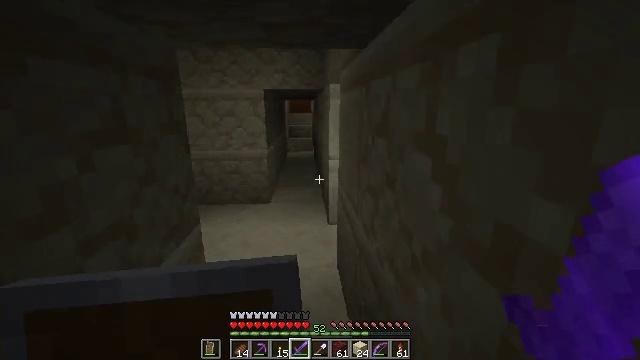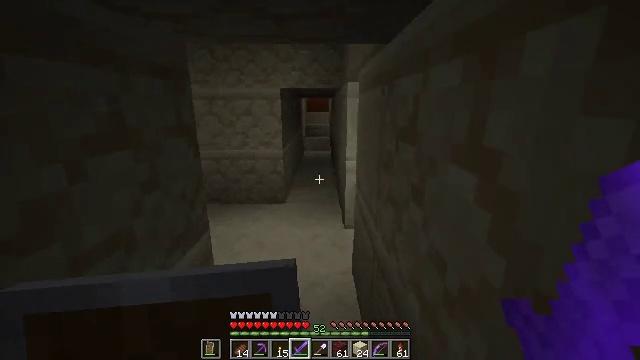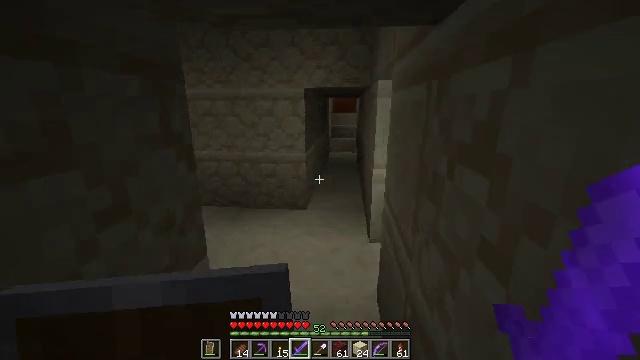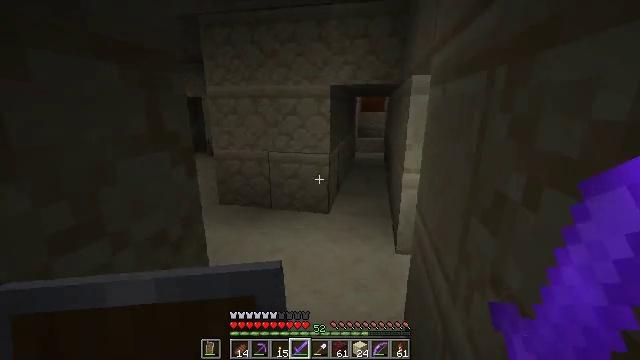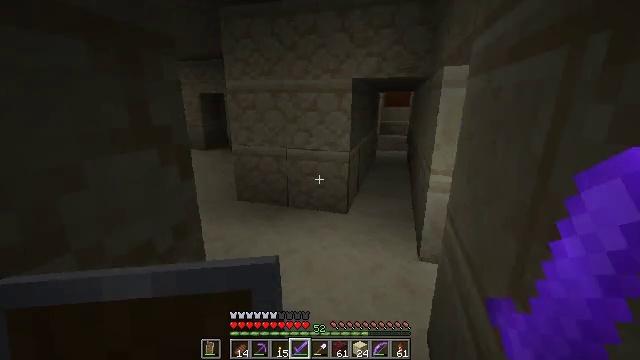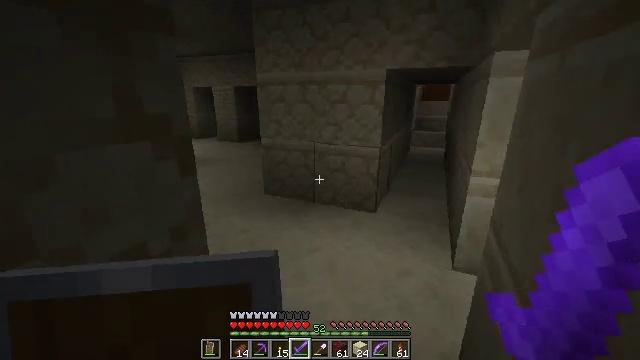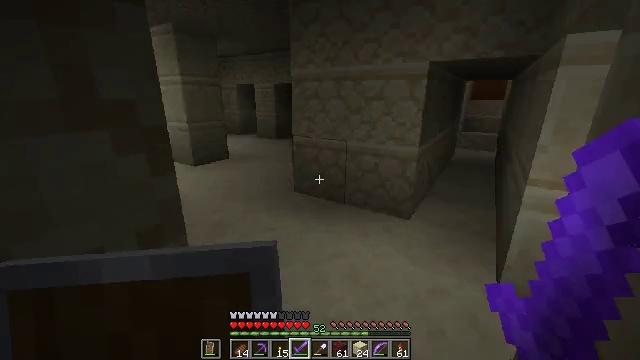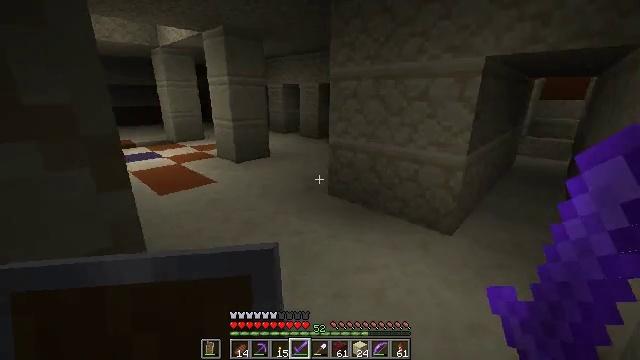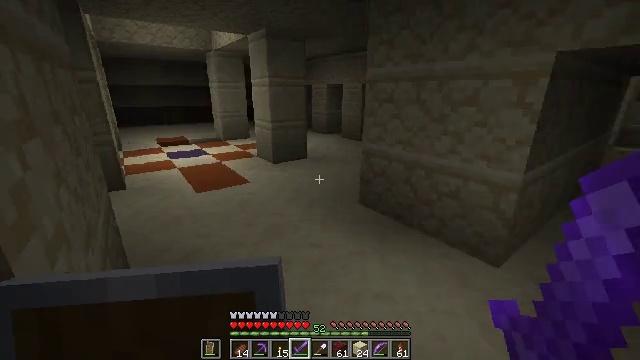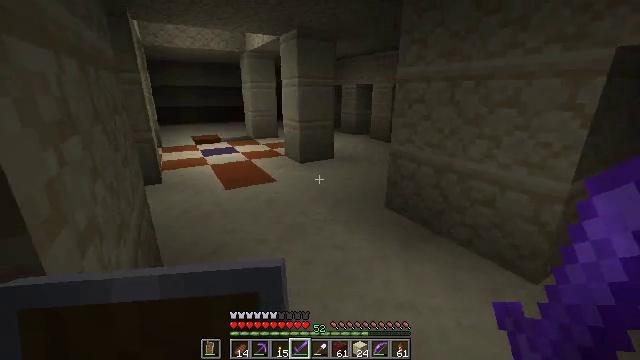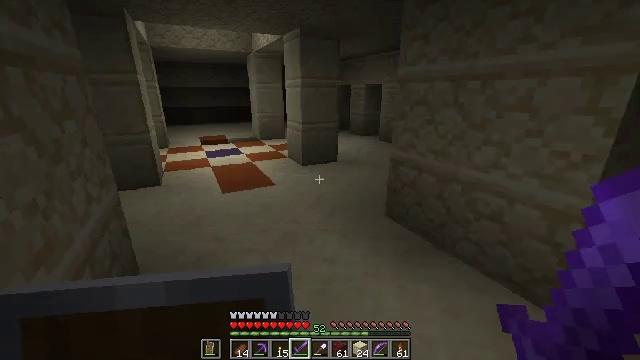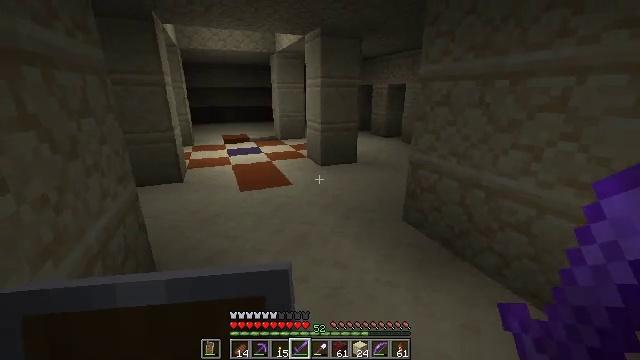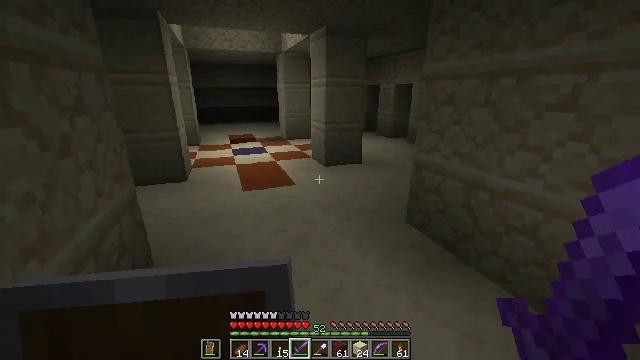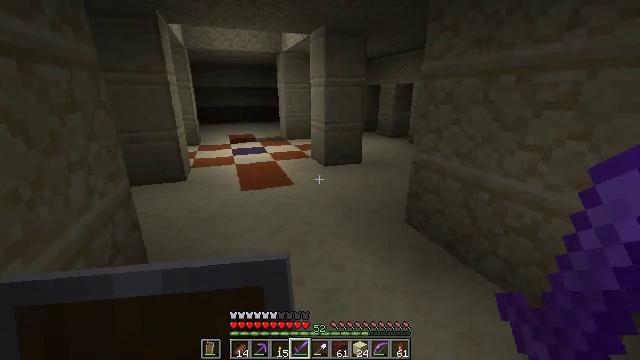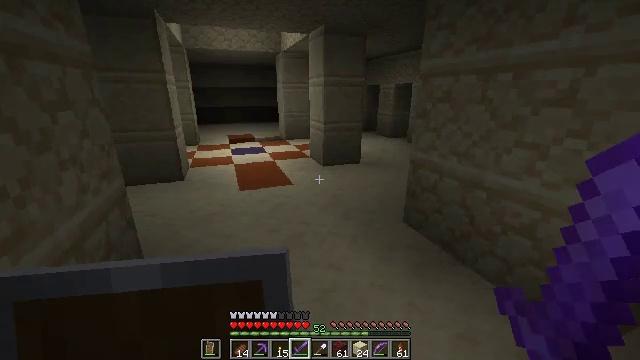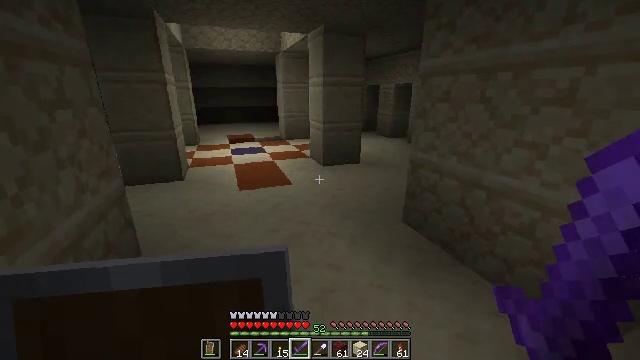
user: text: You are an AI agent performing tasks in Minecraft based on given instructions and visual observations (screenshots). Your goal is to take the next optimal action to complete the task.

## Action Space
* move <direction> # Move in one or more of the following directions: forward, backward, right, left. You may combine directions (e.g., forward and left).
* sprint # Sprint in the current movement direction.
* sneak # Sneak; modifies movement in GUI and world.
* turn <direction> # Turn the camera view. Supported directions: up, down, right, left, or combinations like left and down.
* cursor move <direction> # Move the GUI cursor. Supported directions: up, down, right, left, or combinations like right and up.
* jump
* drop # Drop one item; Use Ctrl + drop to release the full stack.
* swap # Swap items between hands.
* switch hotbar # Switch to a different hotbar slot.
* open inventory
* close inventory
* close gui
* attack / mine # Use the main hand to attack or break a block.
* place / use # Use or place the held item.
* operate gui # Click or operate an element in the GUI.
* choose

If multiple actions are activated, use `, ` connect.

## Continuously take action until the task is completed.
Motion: motion action
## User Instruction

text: Collect the brewing stand for reuse.
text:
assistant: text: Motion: move forward, turn left
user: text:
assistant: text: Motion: move forward, turn left
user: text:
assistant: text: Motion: move forward, turn left
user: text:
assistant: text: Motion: move forward, turn left
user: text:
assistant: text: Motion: move forward and move right, turn left and down
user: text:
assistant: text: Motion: move forward and move right, turn left
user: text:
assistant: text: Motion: move forward and move right, turn left
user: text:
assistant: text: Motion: move forward and move right, turn left
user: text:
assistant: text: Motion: move forward and move right, turn left
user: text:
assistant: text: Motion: move forward and move right, turn left
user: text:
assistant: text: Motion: turn left
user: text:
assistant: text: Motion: turn left
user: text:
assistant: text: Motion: no_op
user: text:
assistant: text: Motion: no_op
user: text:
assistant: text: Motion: no_op
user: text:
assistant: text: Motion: no_op
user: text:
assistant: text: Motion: no_op
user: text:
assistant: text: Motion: no_op
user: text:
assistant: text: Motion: no_op
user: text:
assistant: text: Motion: no_op
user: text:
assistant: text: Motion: turn right
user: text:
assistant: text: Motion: turn right and up
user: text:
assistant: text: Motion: turn right
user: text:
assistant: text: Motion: turn right
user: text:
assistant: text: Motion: turn right
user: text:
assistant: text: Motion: turn right
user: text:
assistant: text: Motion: move forward
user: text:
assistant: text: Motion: move forward
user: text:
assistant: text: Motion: move forward
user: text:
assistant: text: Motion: move forward